Field crop: maize
Growth stage: 2
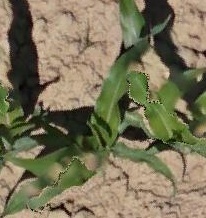
Species: maize